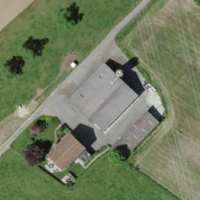
EUNIS habitat code: 24
Species observed at this site:
Tozzia alpina
Cephalanthera longifolia